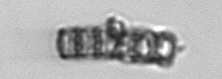
Label: Paralia_sulcata